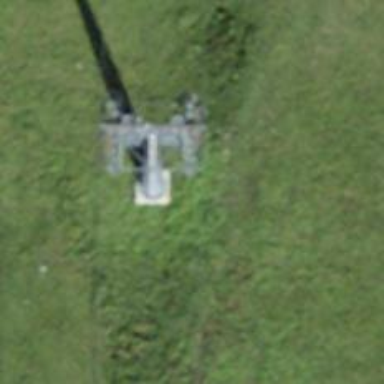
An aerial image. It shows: Pylon for aerialway.